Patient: sex F, age 59
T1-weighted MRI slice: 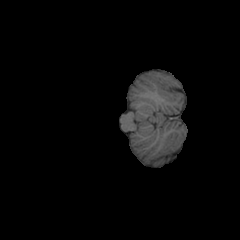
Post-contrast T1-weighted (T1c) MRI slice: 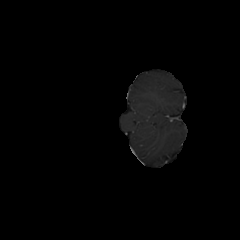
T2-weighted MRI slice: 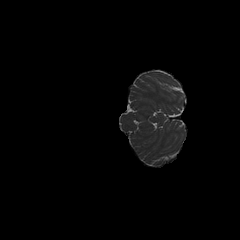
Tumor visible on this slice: no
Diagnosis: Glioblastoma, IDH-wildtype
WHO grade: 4